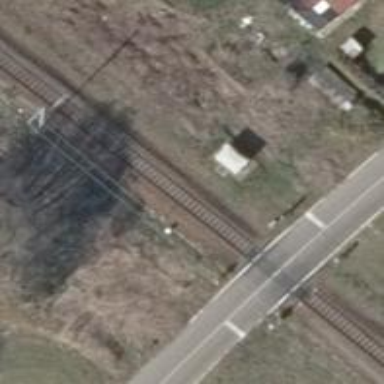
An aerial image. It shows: Railway signal.